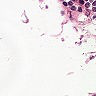
Metastatic tissue present: no